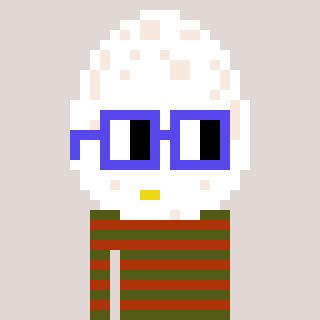
a pixel art character with square blue glasses, a egg-shaped head and a hotbrown-colored body on a warm background